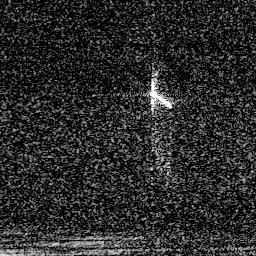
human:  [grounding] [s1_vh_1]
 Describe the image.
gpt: In the satellite image, there is  <ref>1 medium ship </ref> <box>[[56, 33, 71, 44, 0]]</box> located at center.